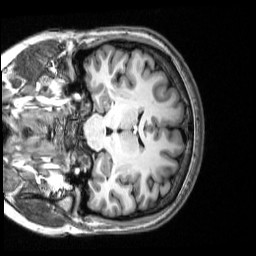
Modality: T1w
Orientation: coronal
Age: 25
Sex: female
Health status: healthy
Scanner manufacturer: siemens
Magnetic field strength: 3 T
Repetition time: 2.53 s
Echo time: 0.00339 s